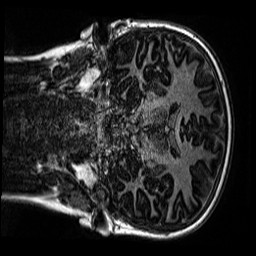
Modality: MP2RAGE
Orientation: coronal
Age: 11
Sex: male
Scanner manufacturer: siemens
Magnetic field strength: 3 T
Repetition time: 4 s
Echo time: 0.00299 s